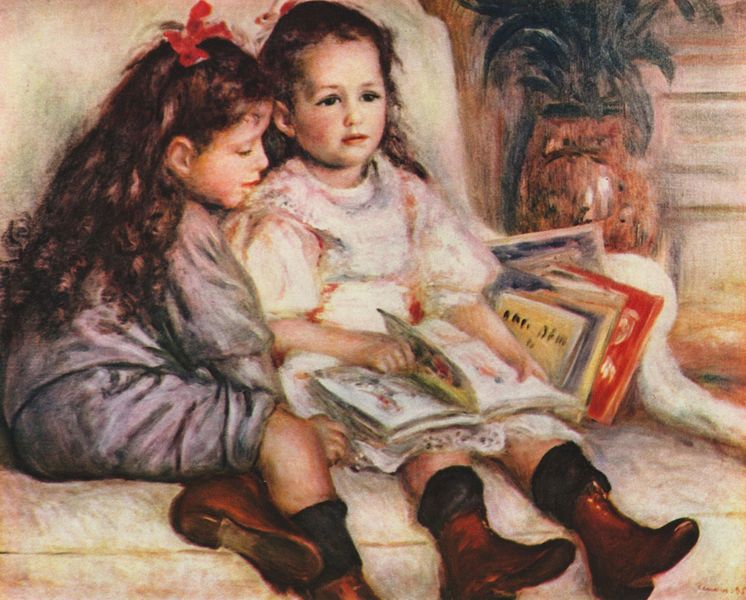
Titel: Porträt von Jean und Geneviève Caillebotte
Künstler: Pierre Auguste Renoir
Standort: Paris
Institution: Privatsammlung
Schlagwörter: blau, gemälde, schatten, weiß, gelb, grün, impressionismus, mädchen, ocker, sitzen, blume, braun, bunt, frisur, grau, haar, kleid, kleider, licht, mund, nase, ohr, orange, pastell, profil, raum, renoir, schwarz, zimmer, blick, rot, beige, malerei, schleife, jung, wand, augen, blicke, falten, gesicht, halten, inkarnat, lang, spitze, bildnis, hände, innenraum, portrait, porträt, schauen, signatur, öl, ferne, haare, interieur, lange haare, sessel, sitzend, kind, spitzen, pflanze, schleifen, frontal, hübsch, kinn, lippen, locken, ohren, puffärmel, rosa, rouge, genre, kinder, keramik, vase, beine, blumentopf, schürze, topf, wangen, bilder, bücher, sofa, blumenvase, lehne, zwei, röcke, schuhe, datierung, lila, violett, bank, haarband, querformat, treppe, treppen, kissen, duktus, polster, zopf, detail, monet, glanz, lesen, manet, palme, stufen, socken, couch, junge, rüschen, knie, braune haare, geschwister, schwestern, haarspange, spiel, strümpfe, doppelbildnis, doppelportrait, doppelporträt, gefäß, buch, diwan, schwarz-weiß, künstler, seite, stiefel, anschauen, puppen, betrachten, kleidchen, heft, topfpflanze, reichtum, lernen, haarschleife, niedlich, träumen, brau, lol, vorlesen, stupsnase, hefte, schleif, bund, gemütlich, blättern, stiefl, bilderbuch, kinderbuch, zwillinge, interessiert, erzählen, bodenvase, schnürsenkel, schuhbänder, canapée, kleis, stiefeletten, lesebuch, lesem, stiefelchen, lederschuhe, bilderbücher, malbücher, menschenkinder, spfa, vorpubertär, 1900, bpcher, anschaun, geschister, künstlersignatur, lkocken